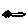
Label: cat